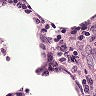
Metastatic tissue present: no